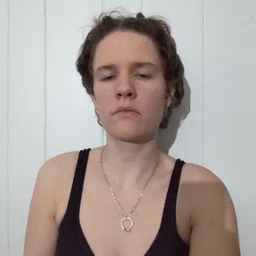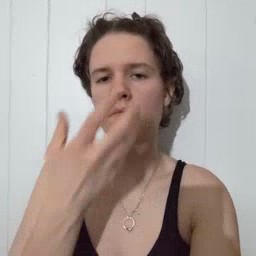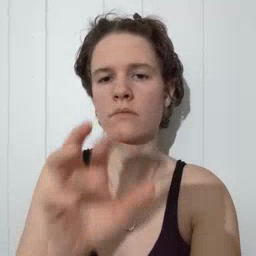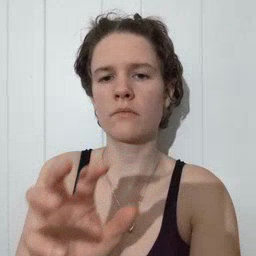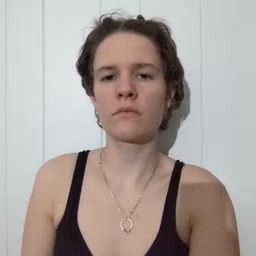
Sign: hot